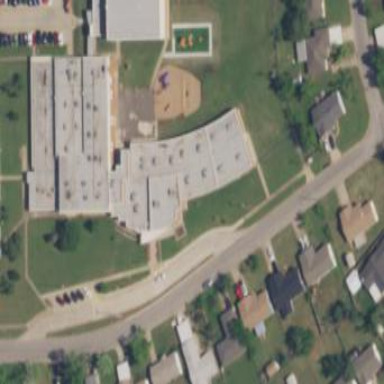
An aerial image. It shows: School building.